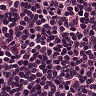
Metastatic tissue present: no